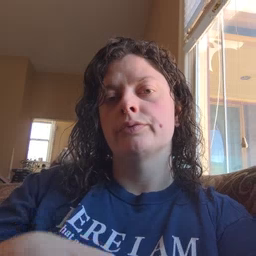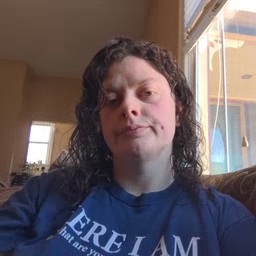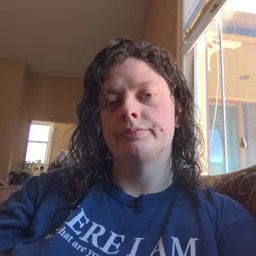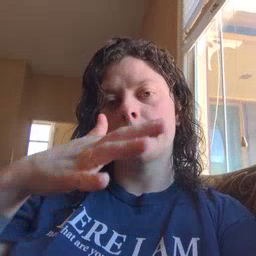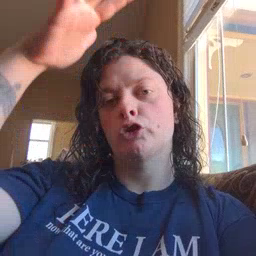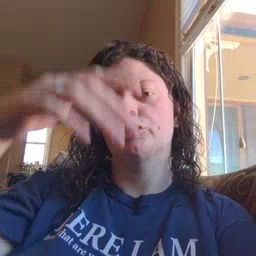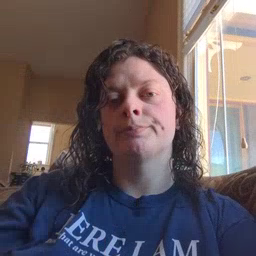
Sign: helicopter